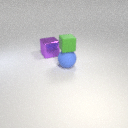
large blue rubber sphere below small green rubber cube